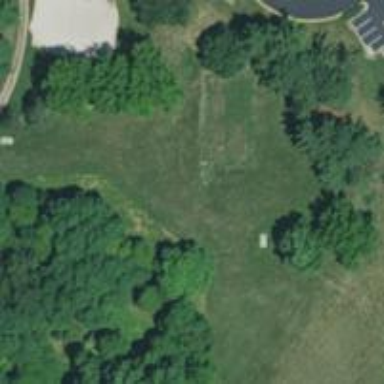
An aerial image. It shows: Disc golf hole.